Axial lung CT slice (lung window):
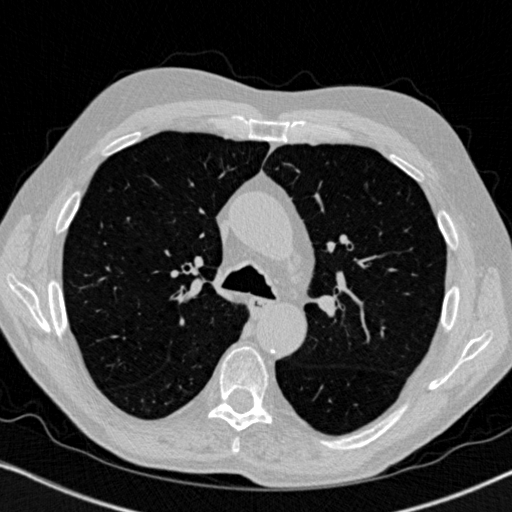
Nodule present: no